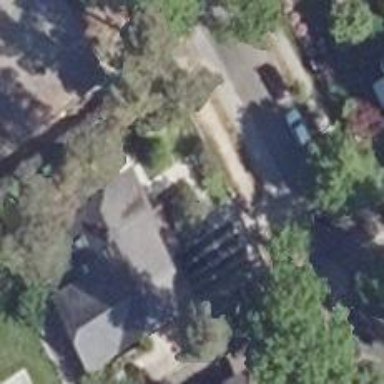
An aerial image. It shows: Detached building with half-hipped roof shape.